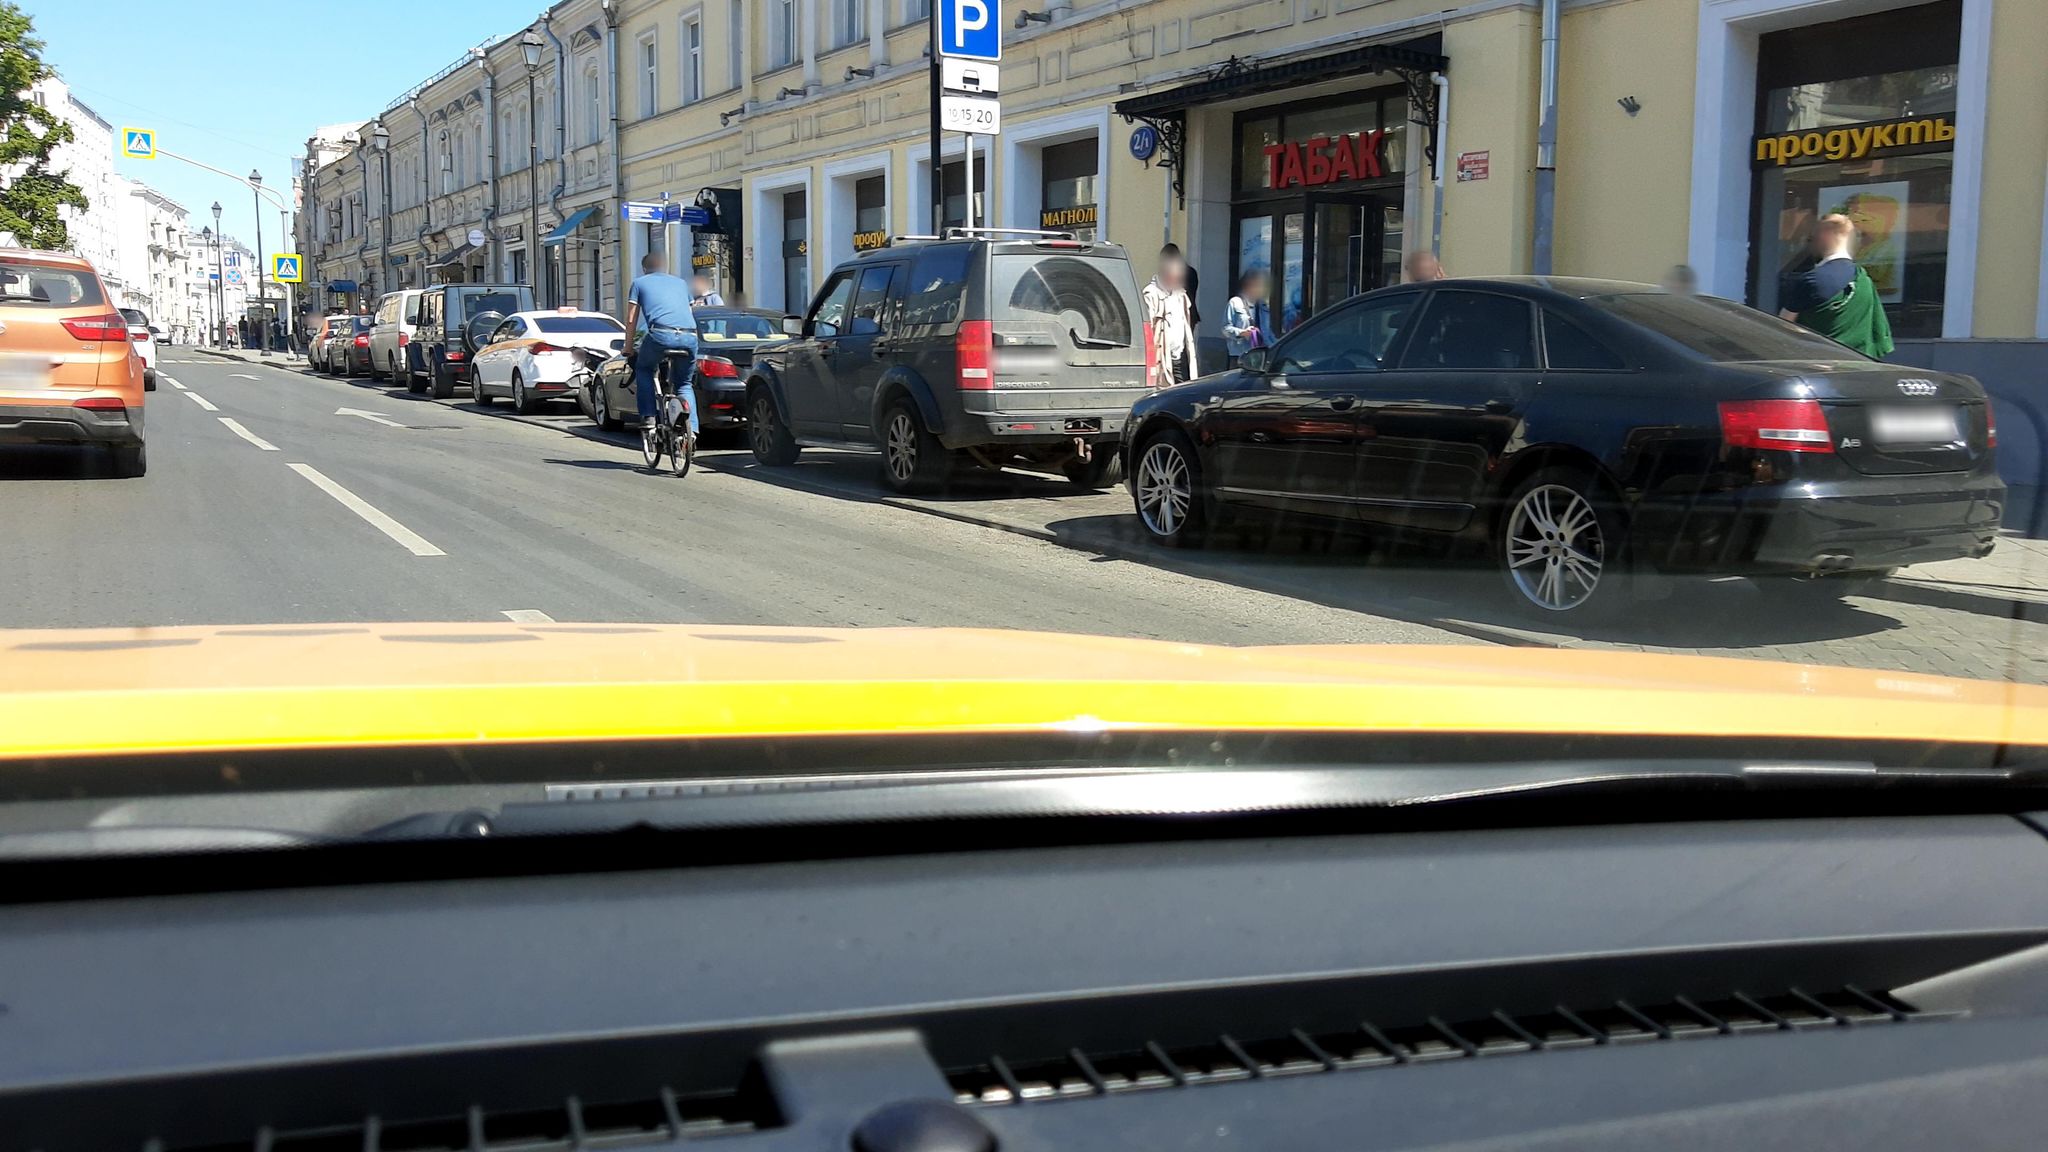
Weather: clear
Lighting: day
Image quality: good
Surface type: driving surface
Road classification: footway
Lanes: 3
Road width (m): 4
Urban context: urban centre
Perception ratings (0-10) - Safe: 4.59, Lively: 8.39, Beautiful: 2.2, Boring: 0.87, Depressing: 2.69, Wealthy: 4.73